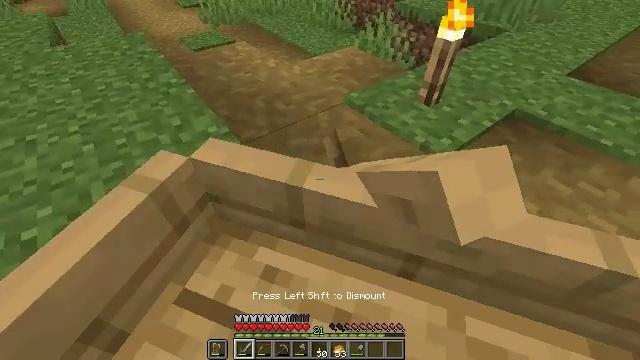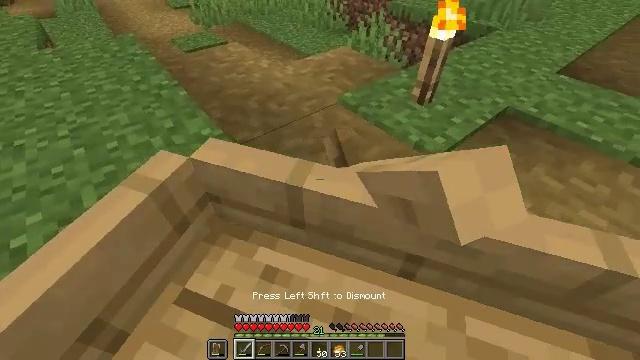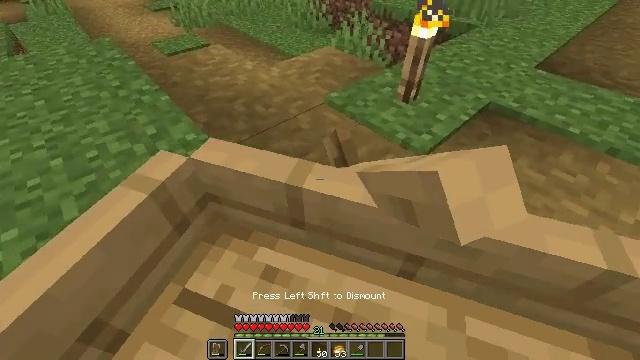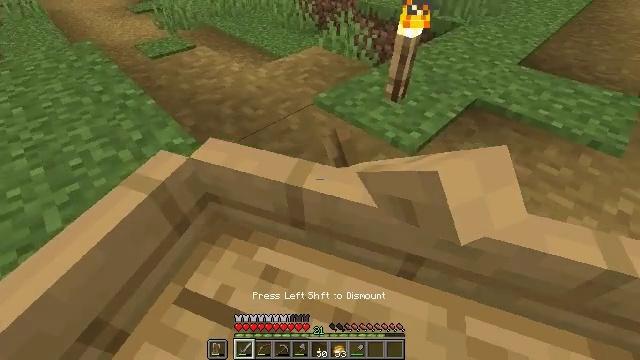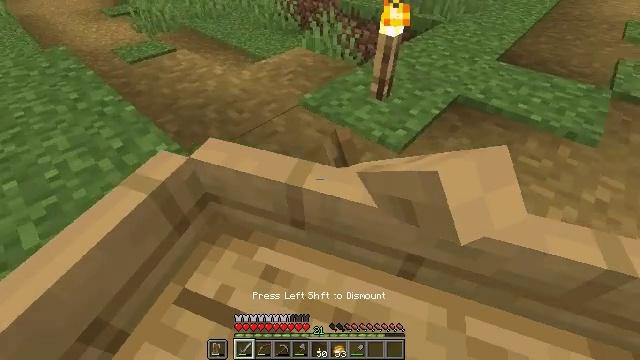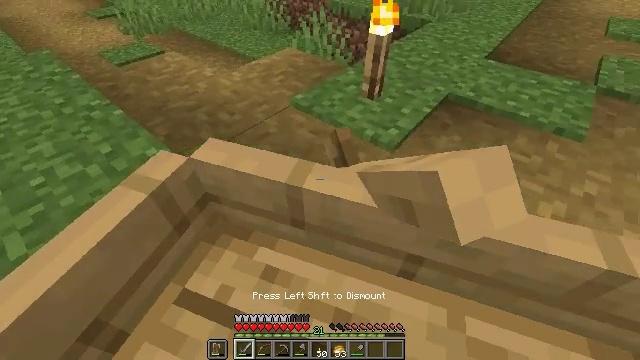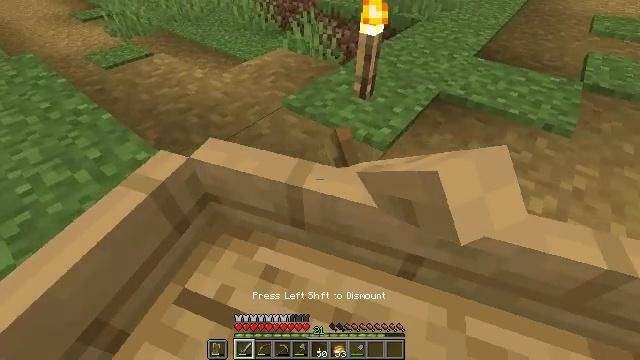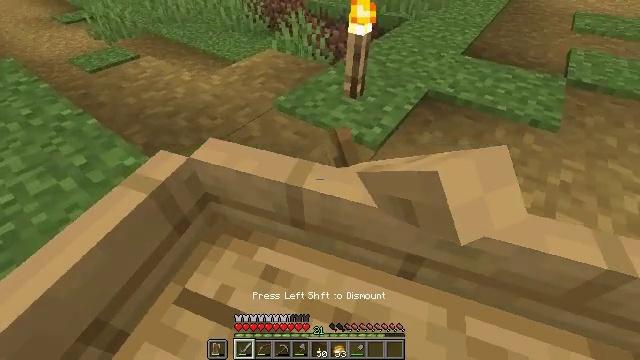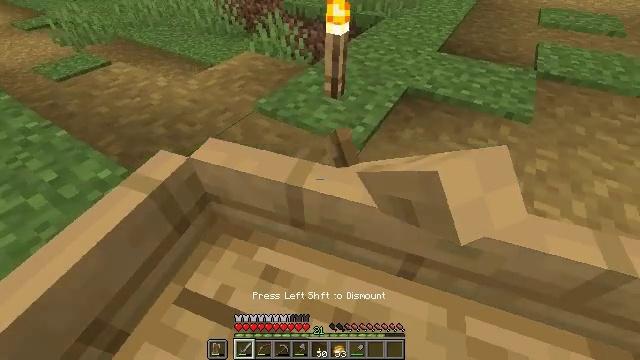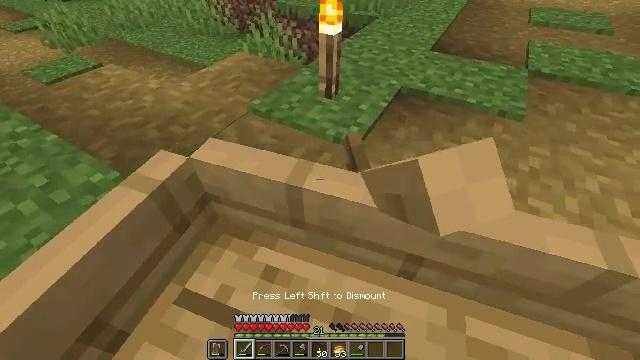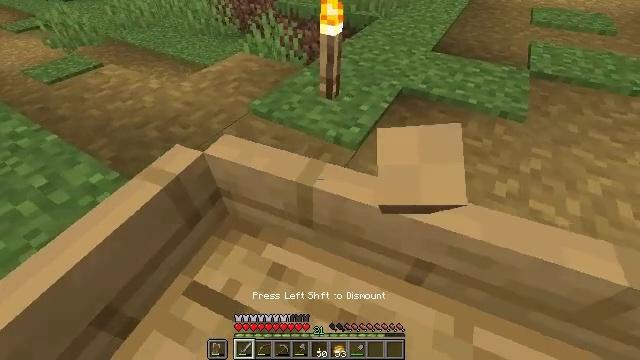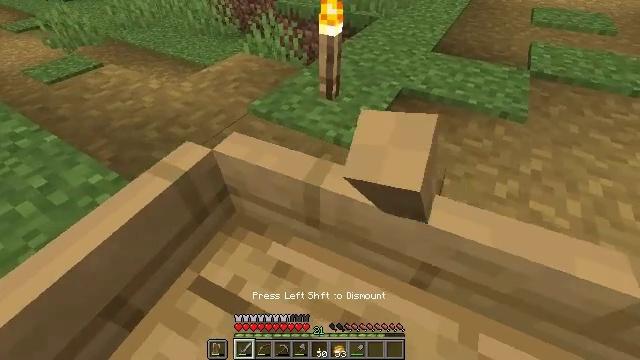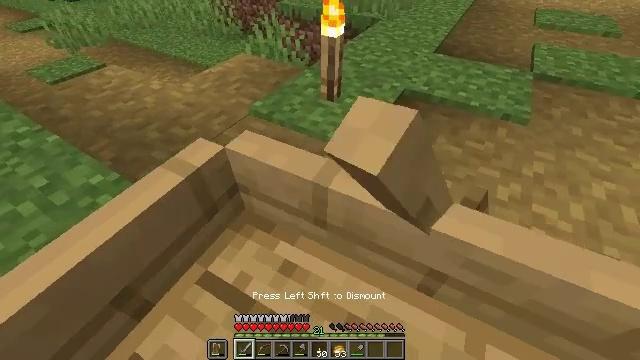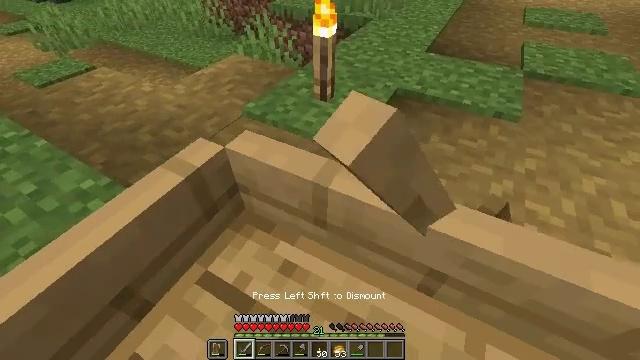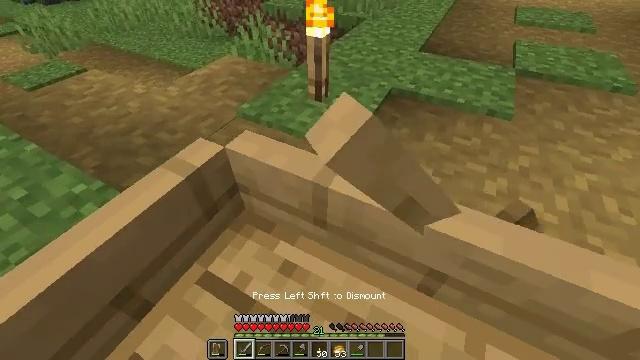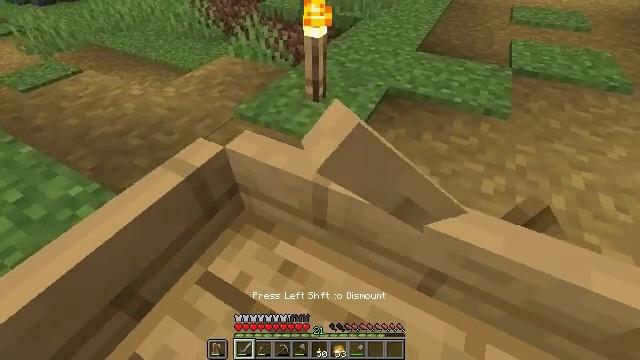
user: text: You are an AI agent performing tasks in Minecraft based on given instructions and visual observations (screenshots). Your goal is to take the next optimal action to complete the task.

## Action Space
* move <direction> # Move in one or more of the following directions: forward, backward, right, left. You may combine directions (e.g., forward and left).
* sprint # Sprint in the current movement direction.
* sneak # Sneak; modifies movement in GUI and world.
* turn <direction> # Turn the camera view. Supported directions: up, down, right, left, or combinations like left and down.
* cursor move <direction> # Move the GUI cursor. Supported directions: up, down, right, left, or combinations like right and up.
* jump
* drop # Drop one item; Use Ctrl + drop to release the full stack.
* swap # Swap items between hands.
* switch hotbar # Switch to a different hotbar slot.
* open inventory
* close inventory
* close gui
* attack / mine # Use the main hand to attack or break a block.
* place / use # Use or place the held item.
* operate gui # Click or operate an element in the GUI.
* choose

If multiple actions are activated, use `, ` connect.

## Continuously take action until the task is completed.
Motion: motion action
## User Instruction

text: Attack the torch to pick it up.
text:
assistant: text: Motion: move right
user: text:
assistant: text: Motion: move right
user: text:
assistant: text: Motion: move right
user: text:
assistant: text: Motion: move right
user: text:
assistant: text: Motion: move right
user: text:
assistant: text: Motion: move right
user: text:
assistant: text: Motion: move right
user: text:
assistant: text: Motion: move forward and move right
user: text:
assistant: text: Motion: move forward and move right
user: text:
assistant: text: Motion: move forward and move right, turn left
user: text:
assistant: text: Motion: move forward and move right, turn left
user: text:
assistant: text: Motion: move forward, turn left
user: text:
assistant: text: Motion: move forward
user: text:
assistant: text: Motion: move forward
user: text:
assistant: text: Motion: move forward and move right
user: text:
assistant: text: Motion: move forward and move right
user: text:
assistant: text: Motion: move forward and move right
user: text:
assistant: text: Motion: move forward and move right
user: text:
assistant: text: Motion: move forward and move right
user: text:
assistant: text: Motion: move forward
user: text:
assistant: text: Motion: move forward
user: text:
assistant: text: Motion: move forward
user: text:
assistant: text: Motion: move forward, turn left
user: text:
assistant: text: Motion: move forward, turn left
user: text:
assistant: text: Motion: move forward, turn left
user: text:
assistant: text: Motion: move forward, turn left
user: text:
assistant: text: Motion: move forward, turn left
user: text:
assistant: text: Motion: move forward, turn left
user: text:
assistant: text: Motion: move forward
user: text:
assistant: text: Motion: move forward and move right